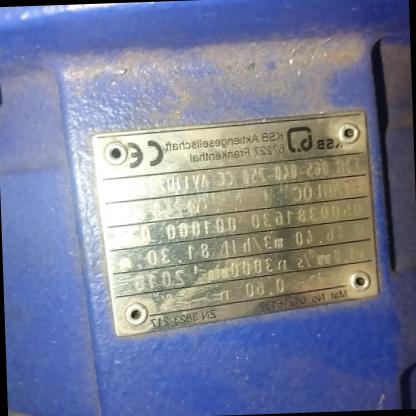
Klasa: tabliczka-znamionowa